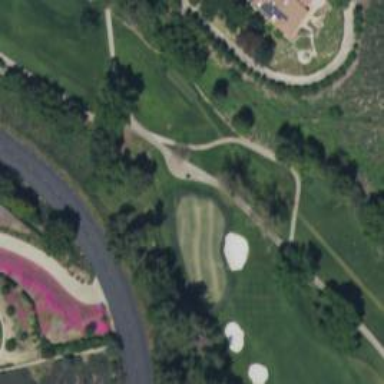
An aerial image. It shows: Golf hole.